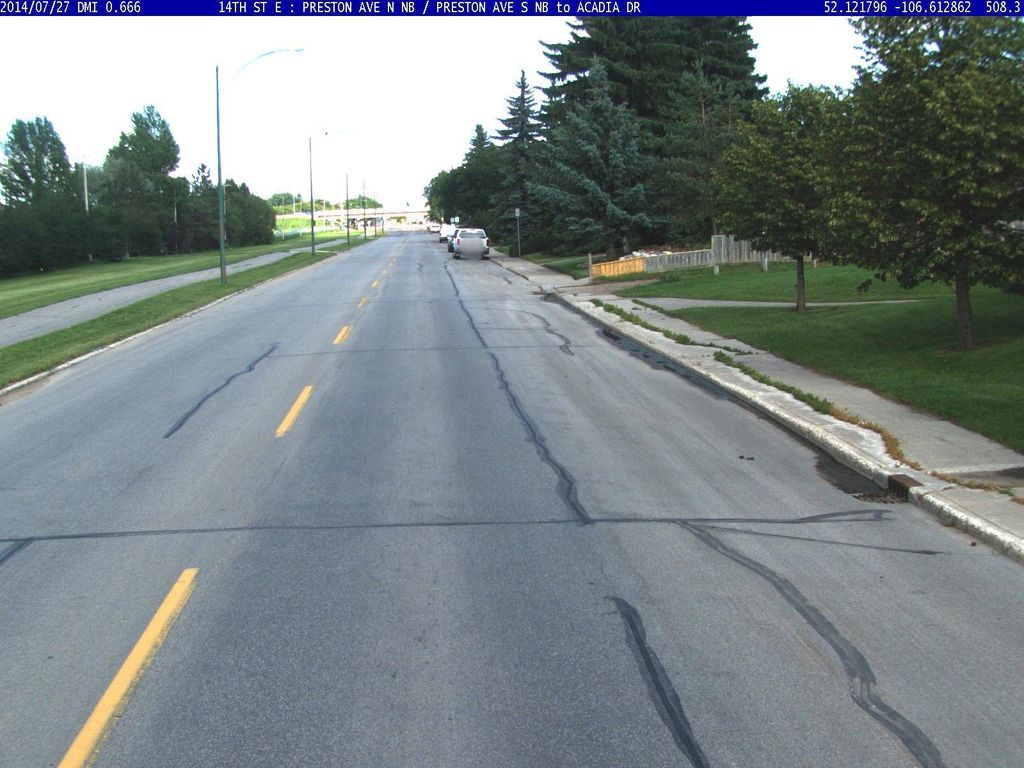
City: saskatoon